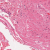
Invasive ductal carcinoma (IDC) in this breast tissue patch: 0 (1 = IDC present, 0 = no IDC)